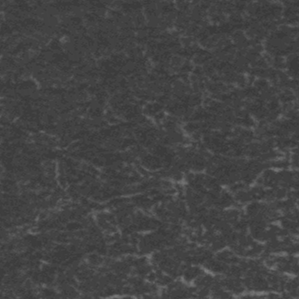
Label: frost